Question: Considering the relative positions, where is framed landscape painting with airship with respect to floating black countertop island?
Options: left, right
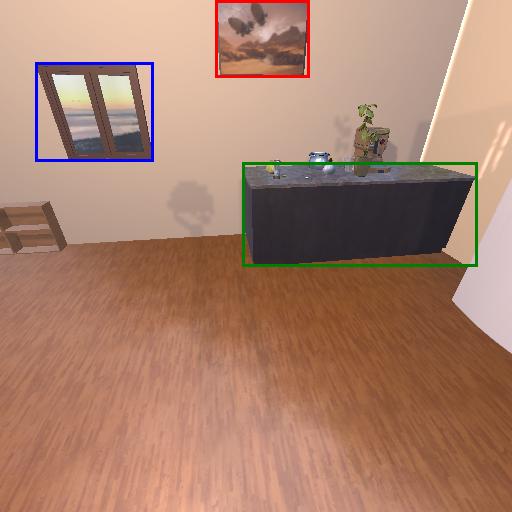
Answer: left